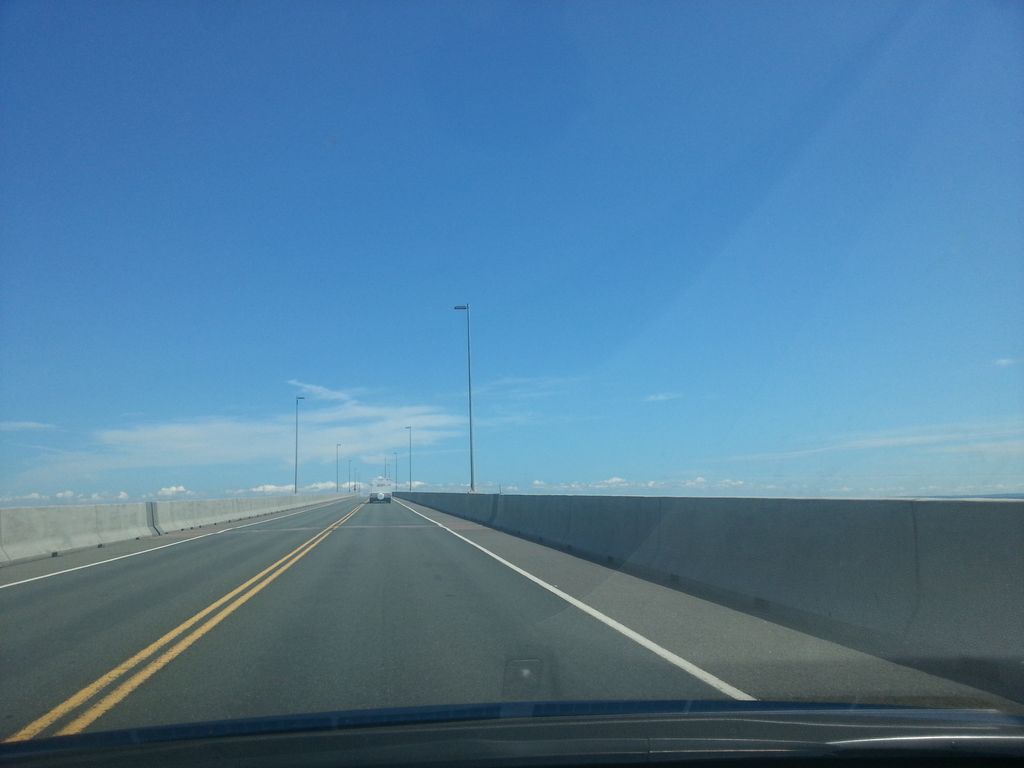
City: charlottetown